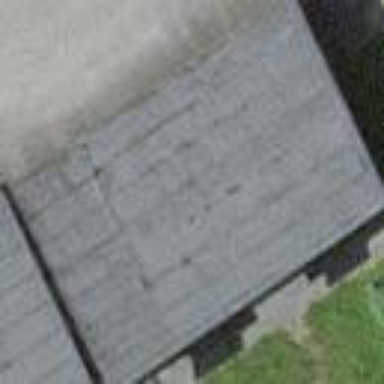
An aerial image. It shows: Garage building.